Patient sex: M
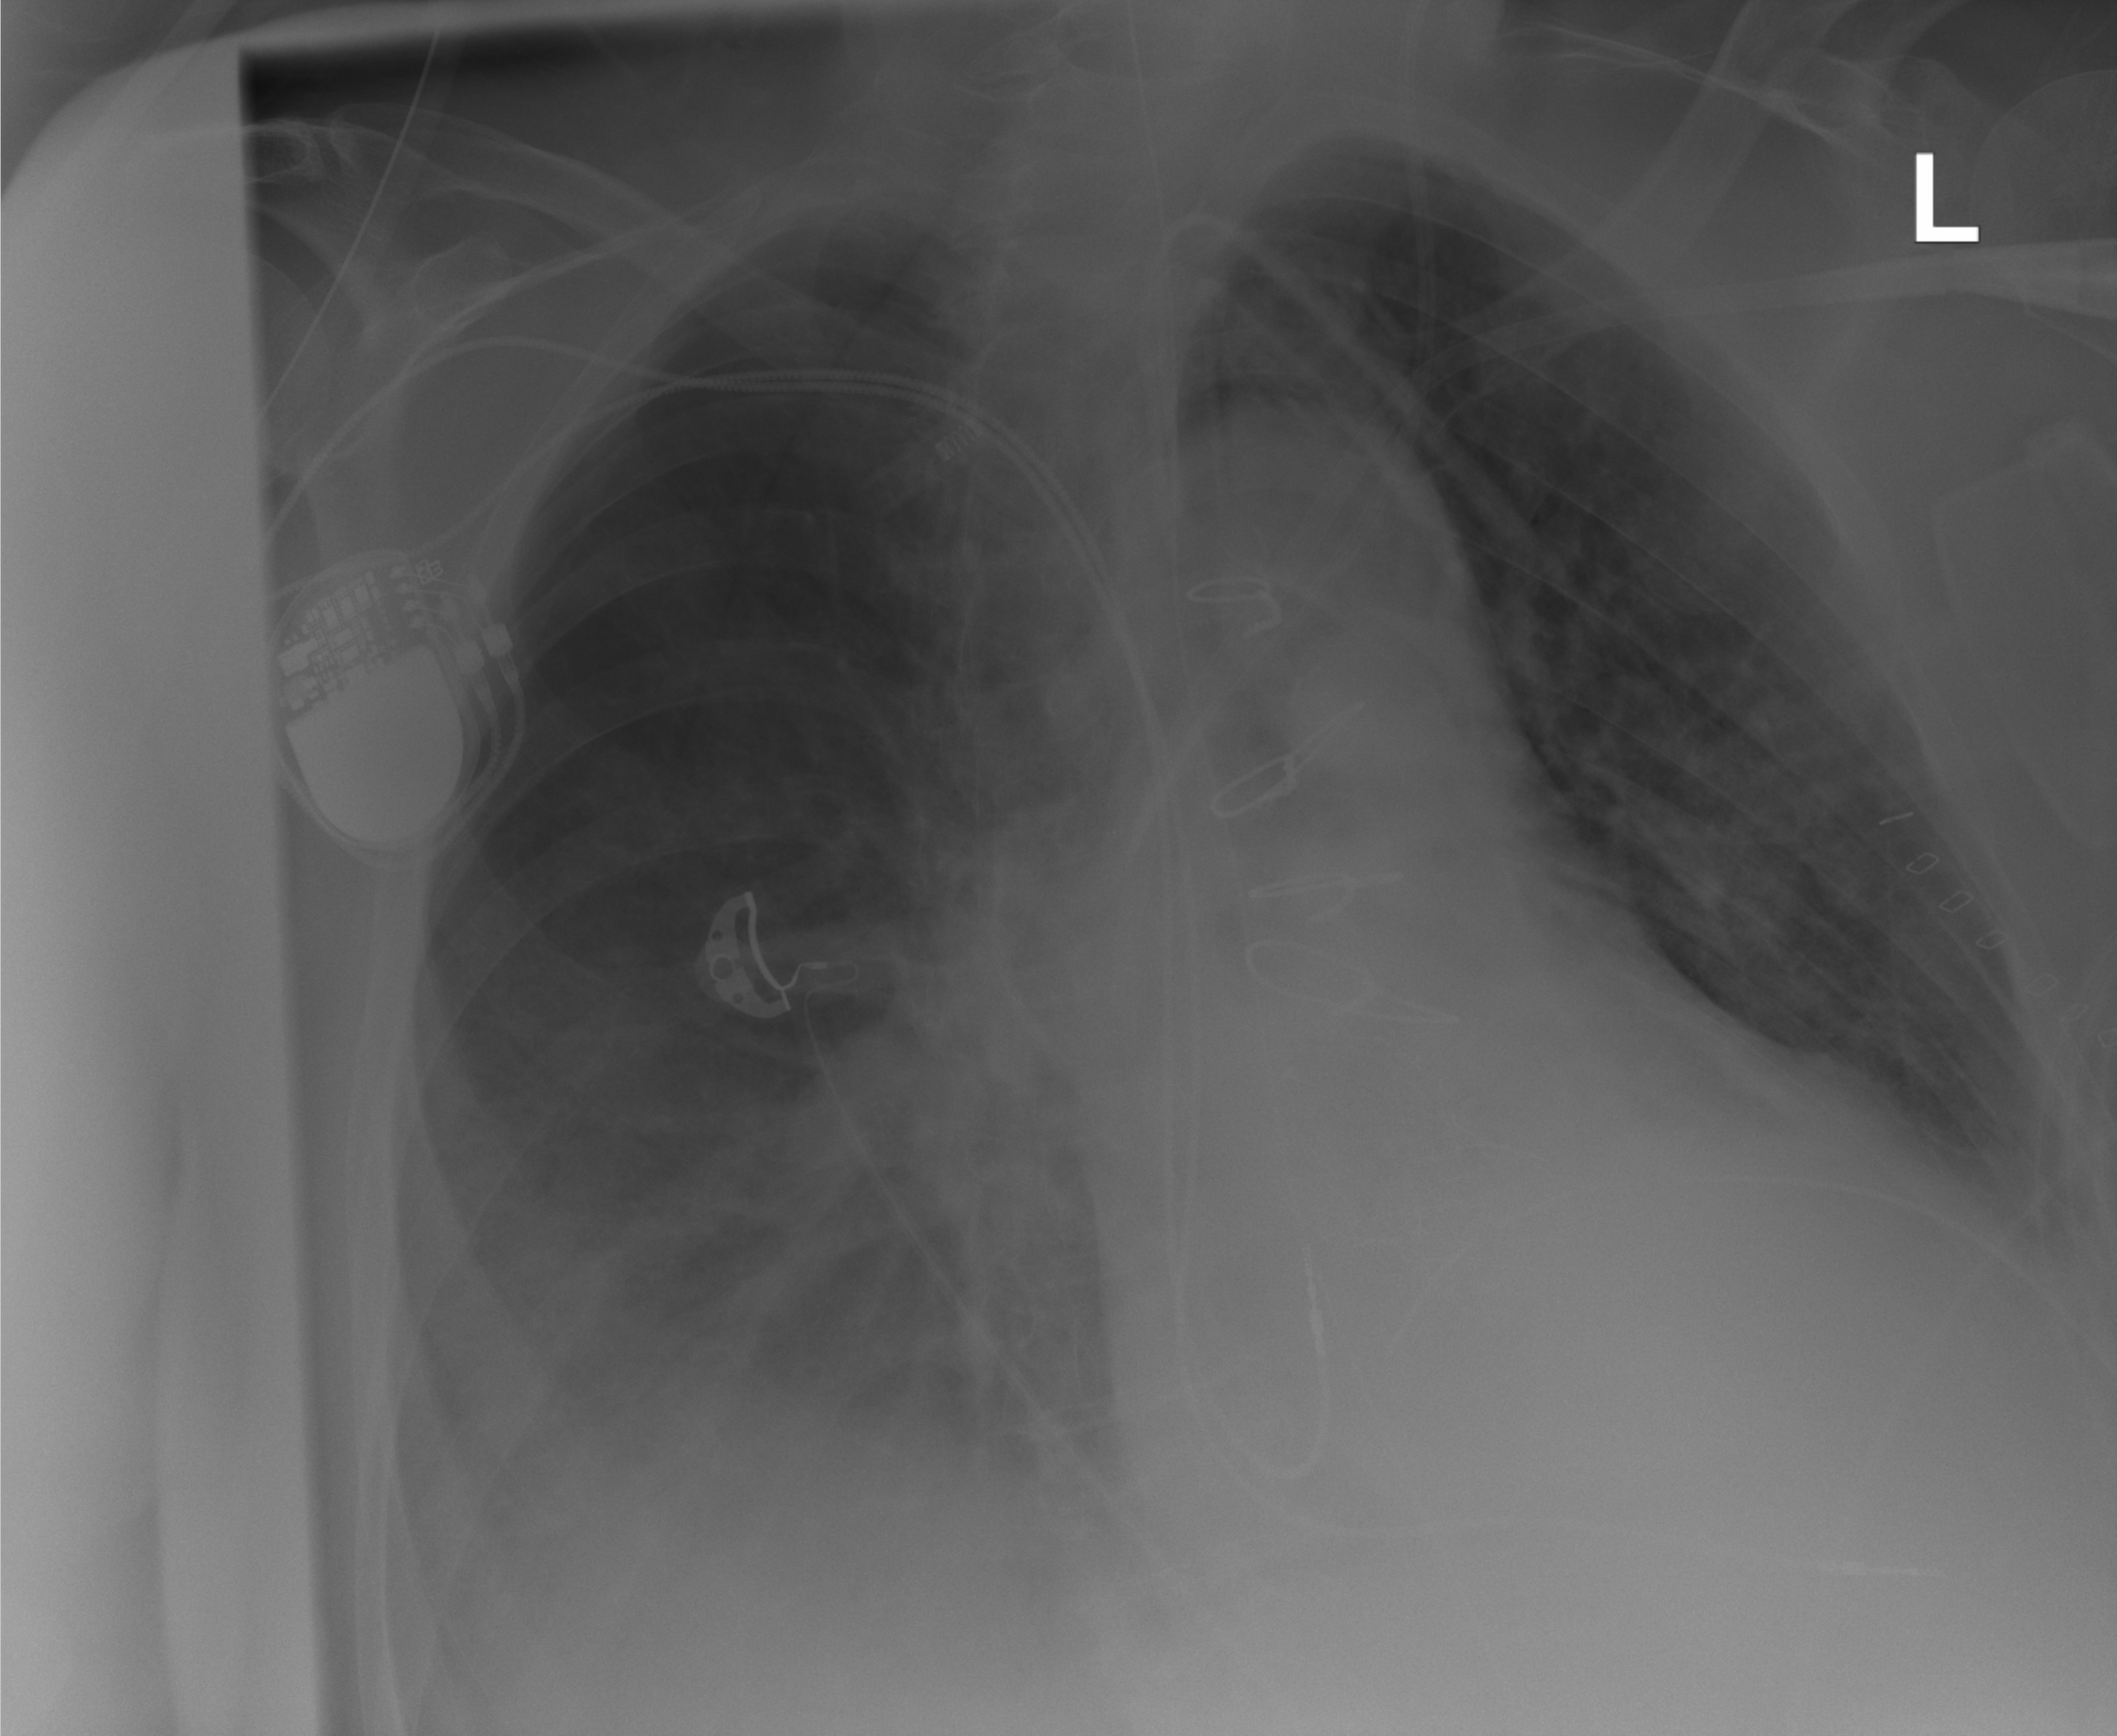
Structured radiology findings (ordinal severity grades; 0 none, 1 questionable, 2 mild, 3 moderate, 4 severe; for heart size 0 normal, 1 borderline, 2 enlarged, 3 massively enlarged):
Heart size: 0
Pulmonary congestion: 2
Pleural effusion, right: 2
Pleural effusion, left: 2
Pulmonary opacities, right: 1
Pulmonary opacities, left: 1
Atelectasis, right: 2
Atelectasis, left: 2